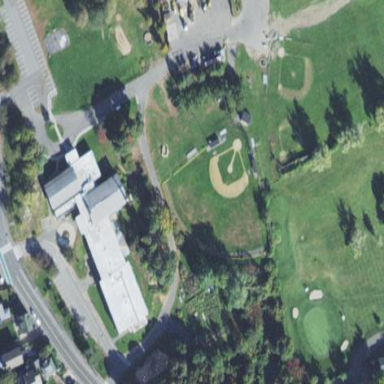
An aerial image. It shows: Baseball pitch for leisure land.